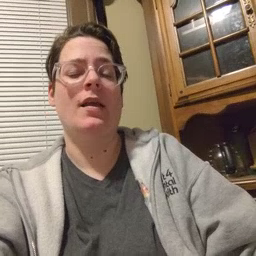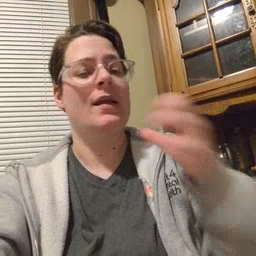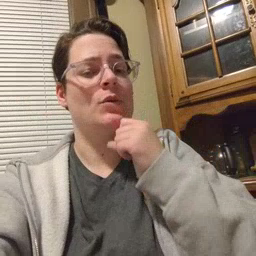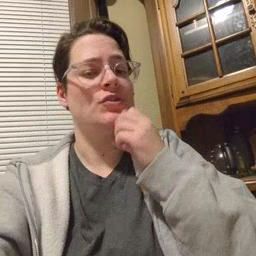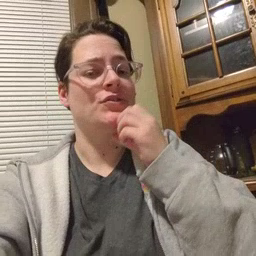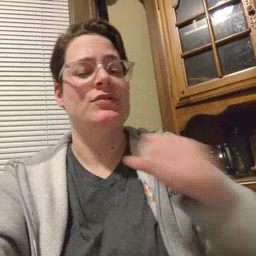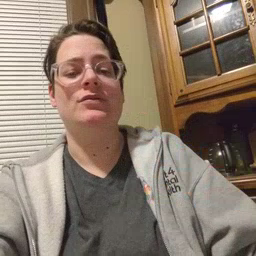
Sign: underwear